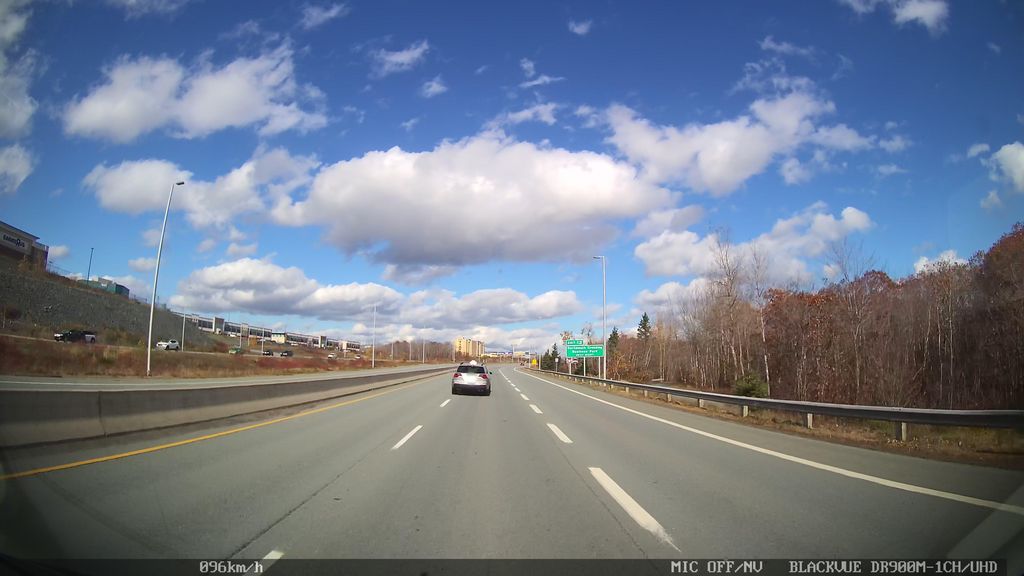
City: halifax